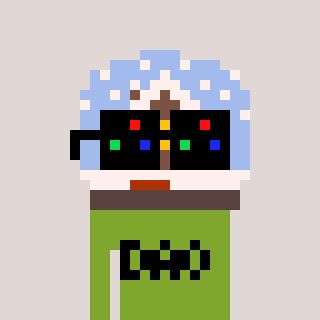
a pixel art character with square black sunglasses, a snow globe-shaped head and a slimegreen-colored body on a warm background